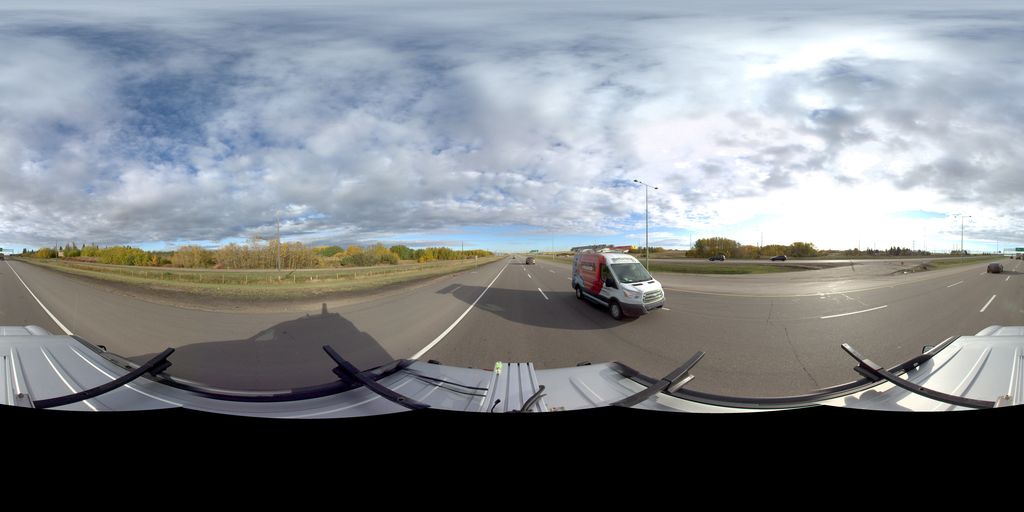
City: edmonton